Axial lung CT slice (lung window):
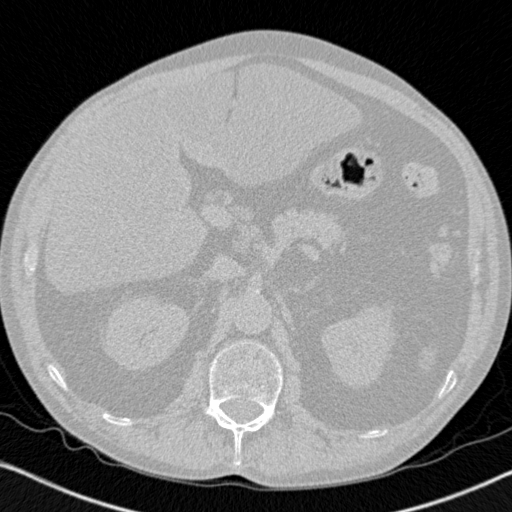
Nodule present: no